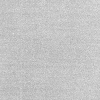
Atmospheric dust classification: dusty